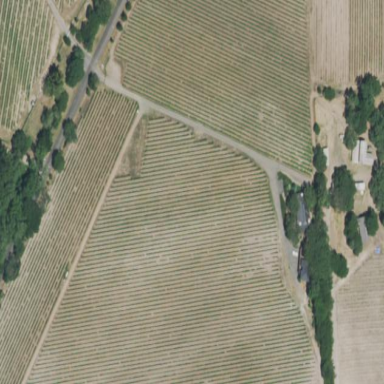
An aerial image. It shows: Vineyard with wine grapes as the main crop.